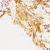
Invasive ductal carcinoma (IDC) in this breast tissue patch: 0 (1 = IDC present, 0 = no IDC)